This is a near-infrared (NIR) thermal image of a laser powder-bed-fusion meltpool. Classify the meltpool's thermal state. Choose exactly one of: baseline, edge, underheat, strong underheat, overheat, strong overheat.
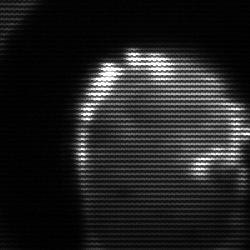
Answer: edge